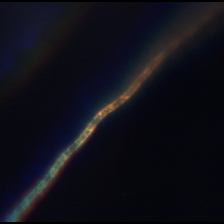
Taxon: Guinardia
Group: Diatoms